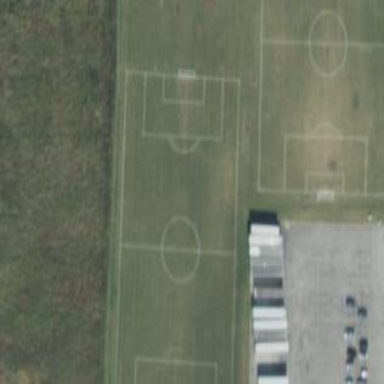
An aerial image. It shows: Soccer pitch for leisure land activities.